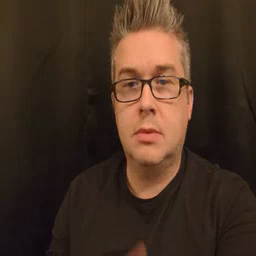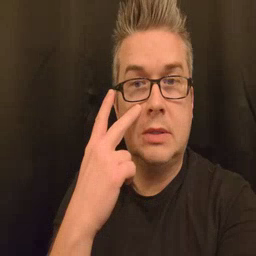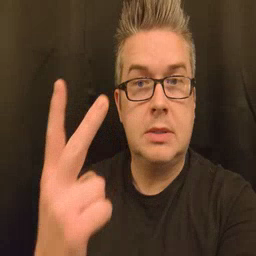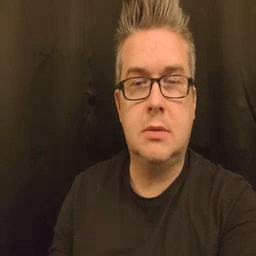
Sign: see